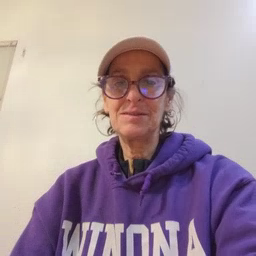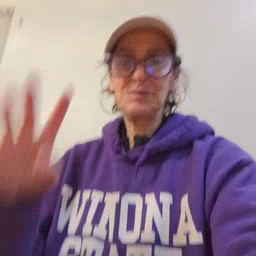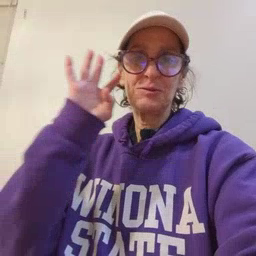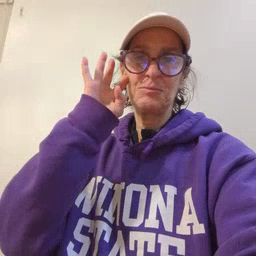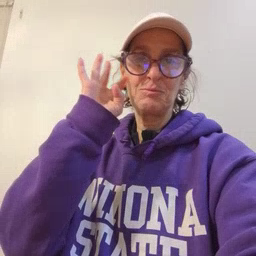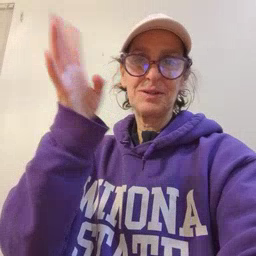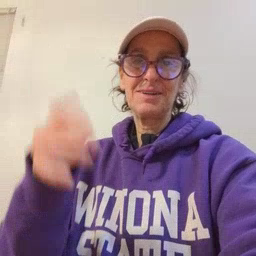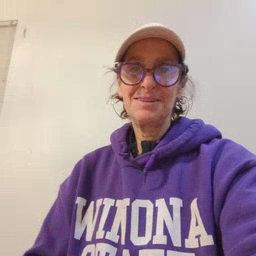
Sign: pretend